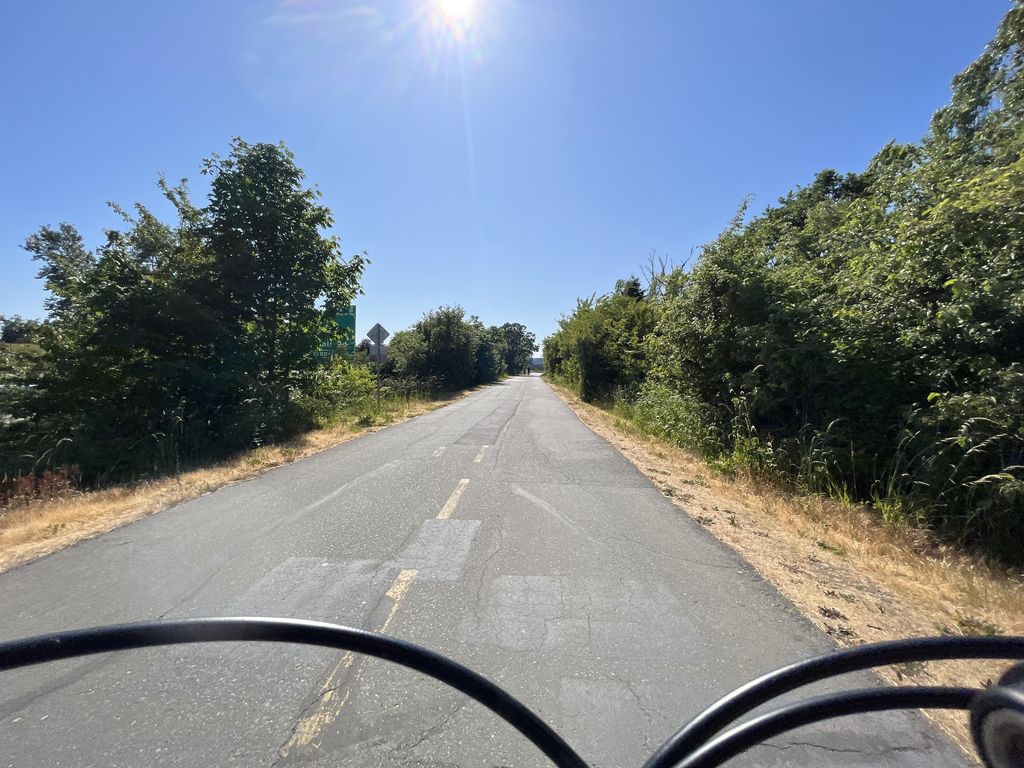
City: victoria